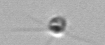
Label: Calciopappus